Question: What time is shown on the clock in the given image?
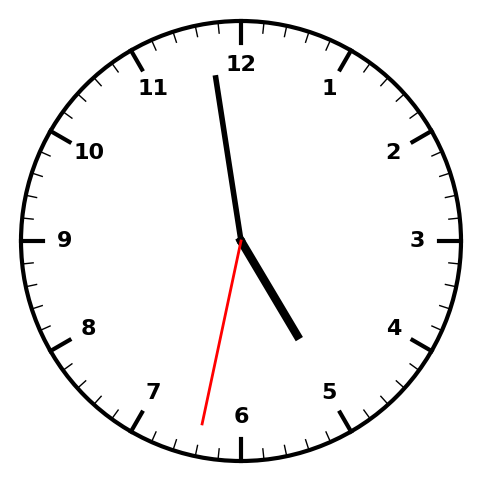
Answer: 04:58:32